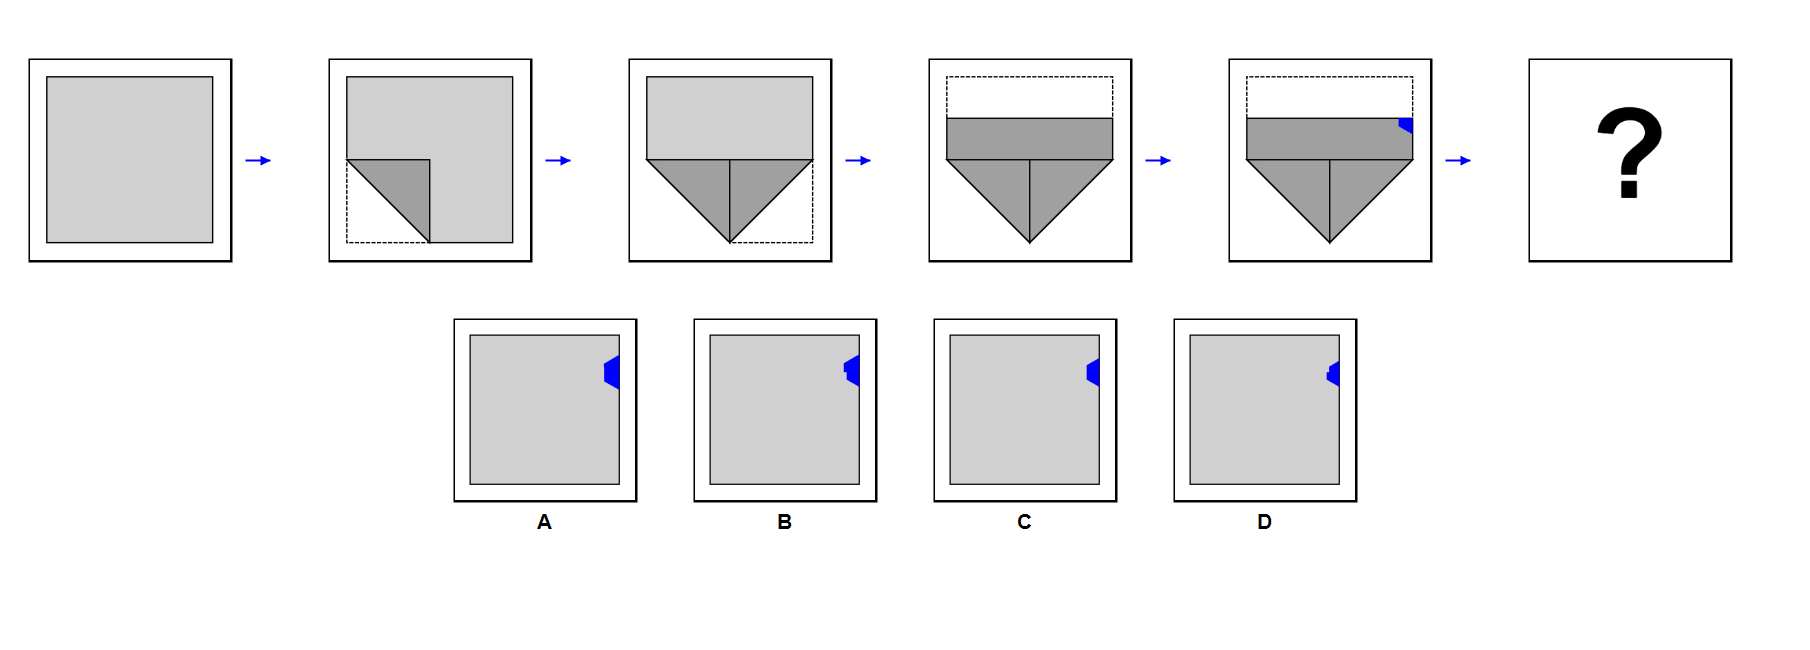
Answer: C